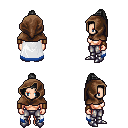
a pixel art fantasy rpg character, female body template, human, light skin, white trimmed cape, metal pants, gray long topknot hairstyle, cloth hood, leather bracers, metal boots, four views (front, back, left, right), 2x2 character sprite sheet, small pixel art, hard edges, no anti-aliasing